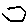
Label: hexagon